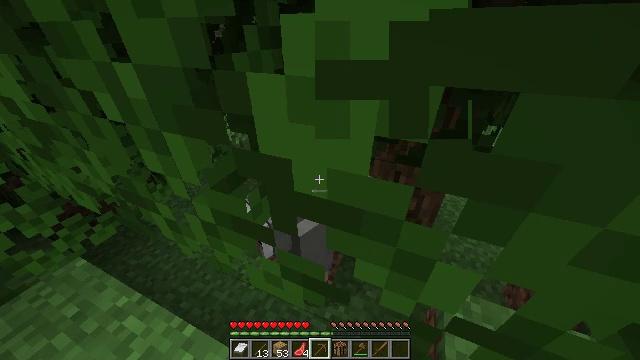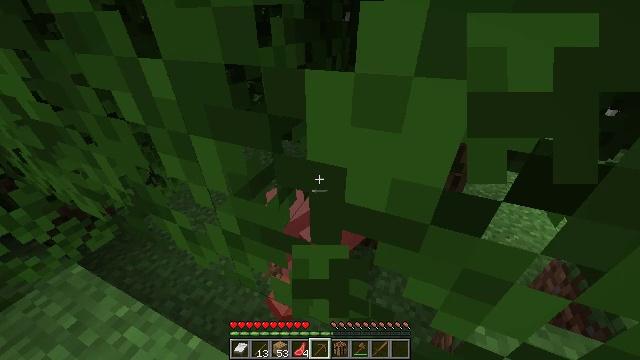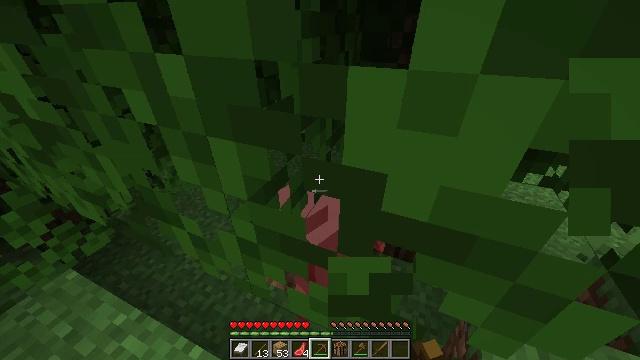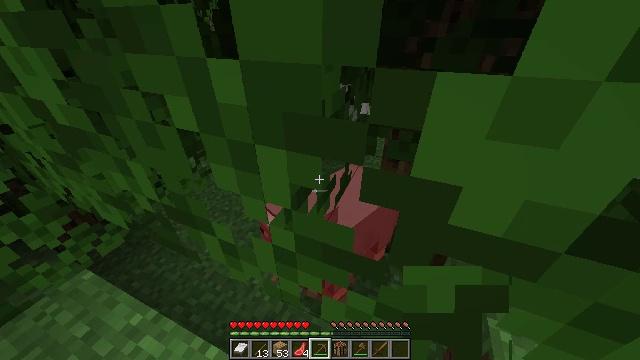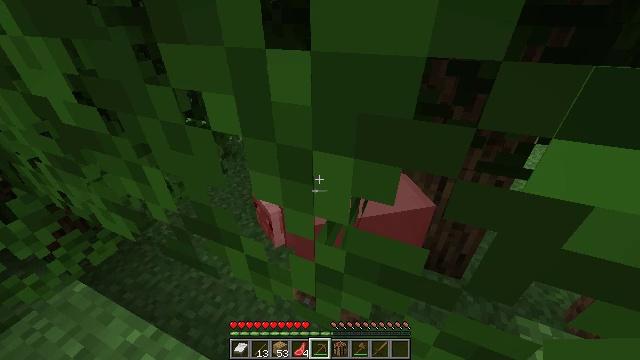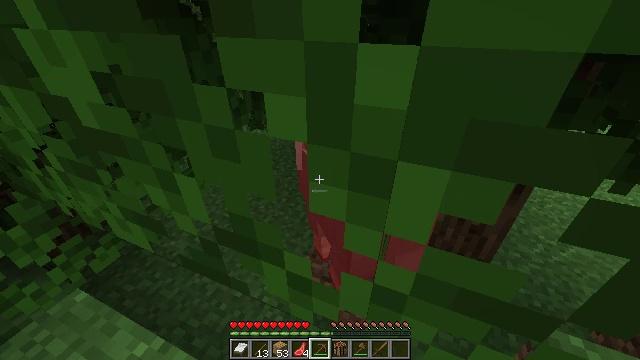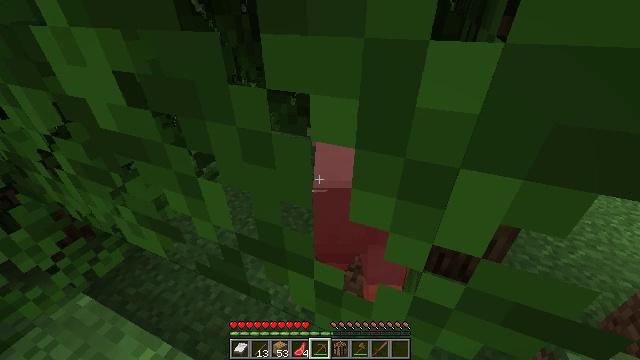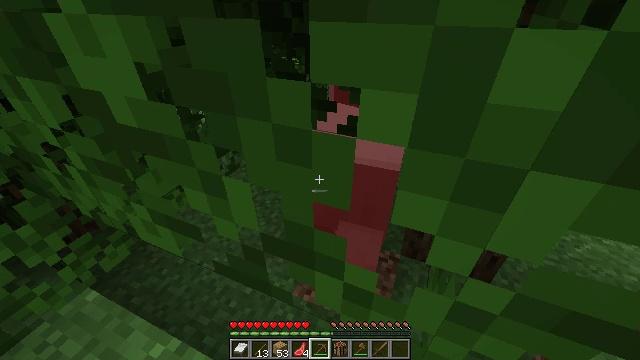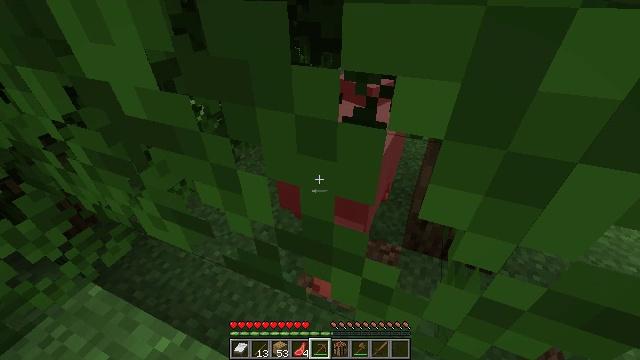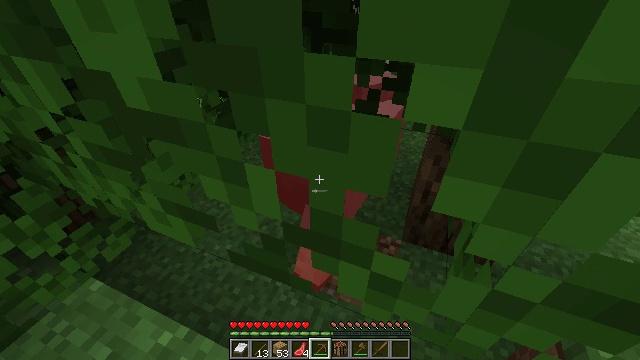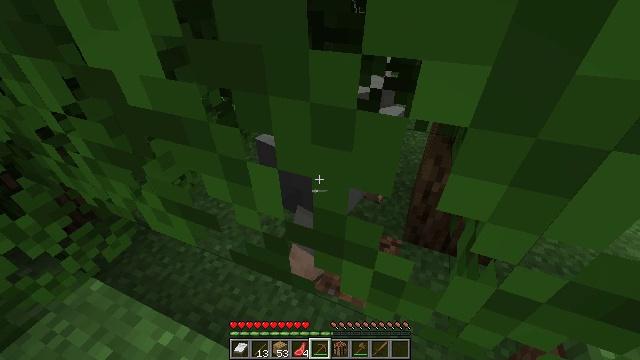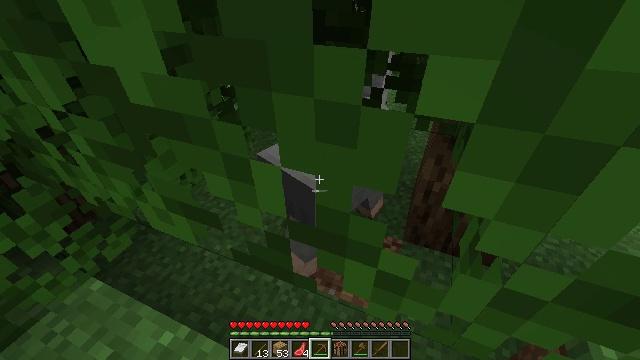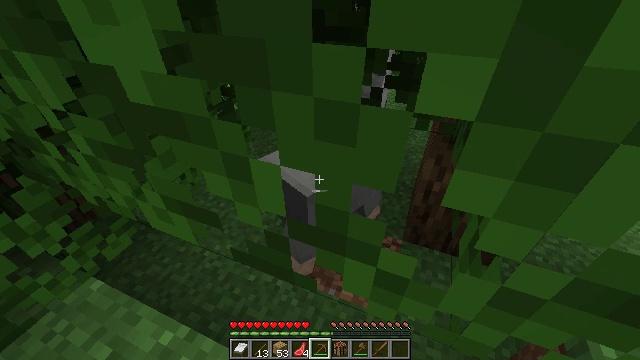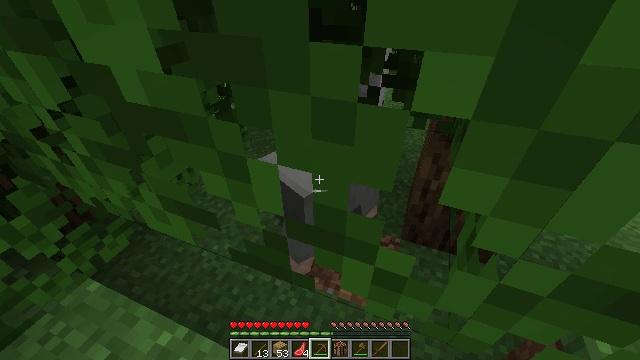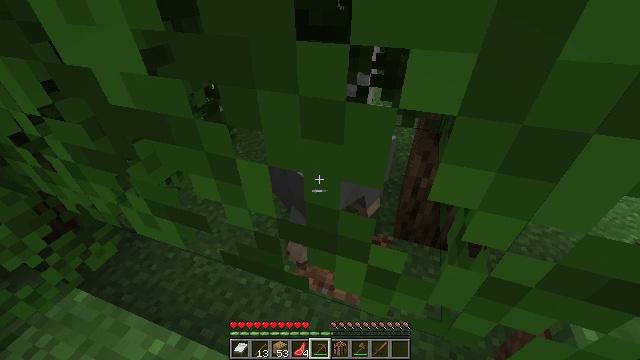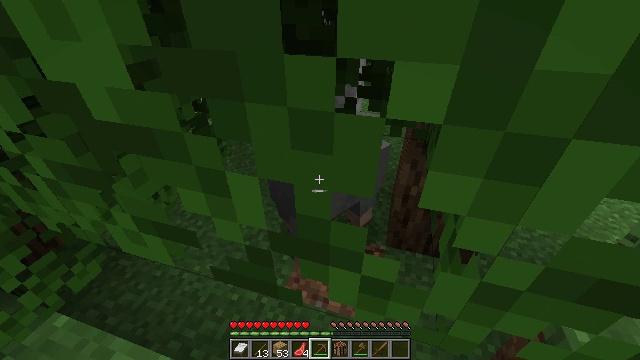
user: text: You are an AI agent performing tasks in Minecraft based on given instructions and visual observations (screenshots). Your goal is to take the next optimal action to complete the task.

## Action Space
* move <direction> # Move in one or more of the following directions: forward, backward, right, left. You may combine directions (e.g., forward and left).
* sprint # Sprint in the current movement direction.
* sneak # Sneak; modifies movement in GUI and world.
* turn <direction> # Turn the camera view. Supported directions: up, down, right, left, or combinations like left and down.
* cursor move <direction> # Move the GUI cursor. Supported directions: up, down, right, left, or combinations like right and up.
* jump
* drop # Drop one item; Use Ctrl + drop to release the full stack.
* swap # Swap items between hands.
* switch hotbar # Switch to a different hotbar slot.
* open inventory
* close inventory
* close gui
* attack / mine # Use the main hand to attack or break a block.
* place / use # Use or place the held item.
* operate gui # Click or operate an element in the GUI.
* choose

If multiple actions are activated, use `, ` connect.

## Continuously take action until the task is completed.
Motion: motion action
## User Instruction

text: Gather oak leaves by attacking.
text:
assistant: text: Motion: move forward, sprint, attack / mine
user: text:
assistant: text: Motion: move forward, sprint, attack / mine
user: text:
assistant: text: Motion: move forward, sprint, attack / mine
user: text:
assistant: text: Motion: move forward, sprint, attack / mine
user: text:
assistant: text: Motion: move forward, sprint
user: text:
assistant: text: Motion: move forward, sprint
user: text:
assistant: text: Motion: sprint, turn down
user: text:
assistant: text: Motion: sprint, turn down
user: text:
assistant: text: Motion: sprint, turn down
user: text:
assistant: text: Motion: sprint
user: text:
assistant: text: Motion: sprint
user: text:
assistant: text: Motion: sprint
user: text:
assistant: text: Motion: sprint
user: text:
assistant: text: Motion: sprint, turn right
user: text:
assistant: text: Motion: sprint, turn right and up
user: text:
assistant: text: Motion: sprint
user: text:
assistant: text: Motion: move forward, sprint
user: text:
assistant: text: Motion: move forward, sprint
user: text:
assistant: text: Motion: move forward, sprint, attack / mine
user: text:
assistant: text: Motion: move forward, sprint, attack / mine
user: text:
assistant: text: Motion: move forward, sprint, attack / mine
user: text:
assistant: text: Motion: move forward, sprint
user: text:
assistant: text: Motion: move forward, sprint
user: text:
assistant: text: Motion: sprint
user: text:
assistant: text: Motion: sprint
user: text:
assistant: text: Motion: sprint
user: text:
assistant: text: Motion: sprint
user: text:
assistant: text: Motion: sprint
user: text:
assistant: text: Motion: move forward, sprint, turn right
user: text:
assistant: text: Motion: move forward, sprint, turn right